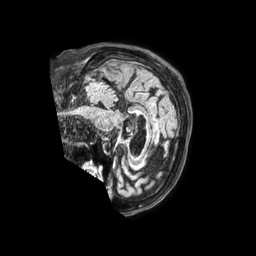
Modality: FLAIR
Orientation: sagittal
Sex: female
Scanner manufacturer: philips
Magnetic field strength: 3 T
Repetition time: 4.8 s
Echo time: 0.34 s